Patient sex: M
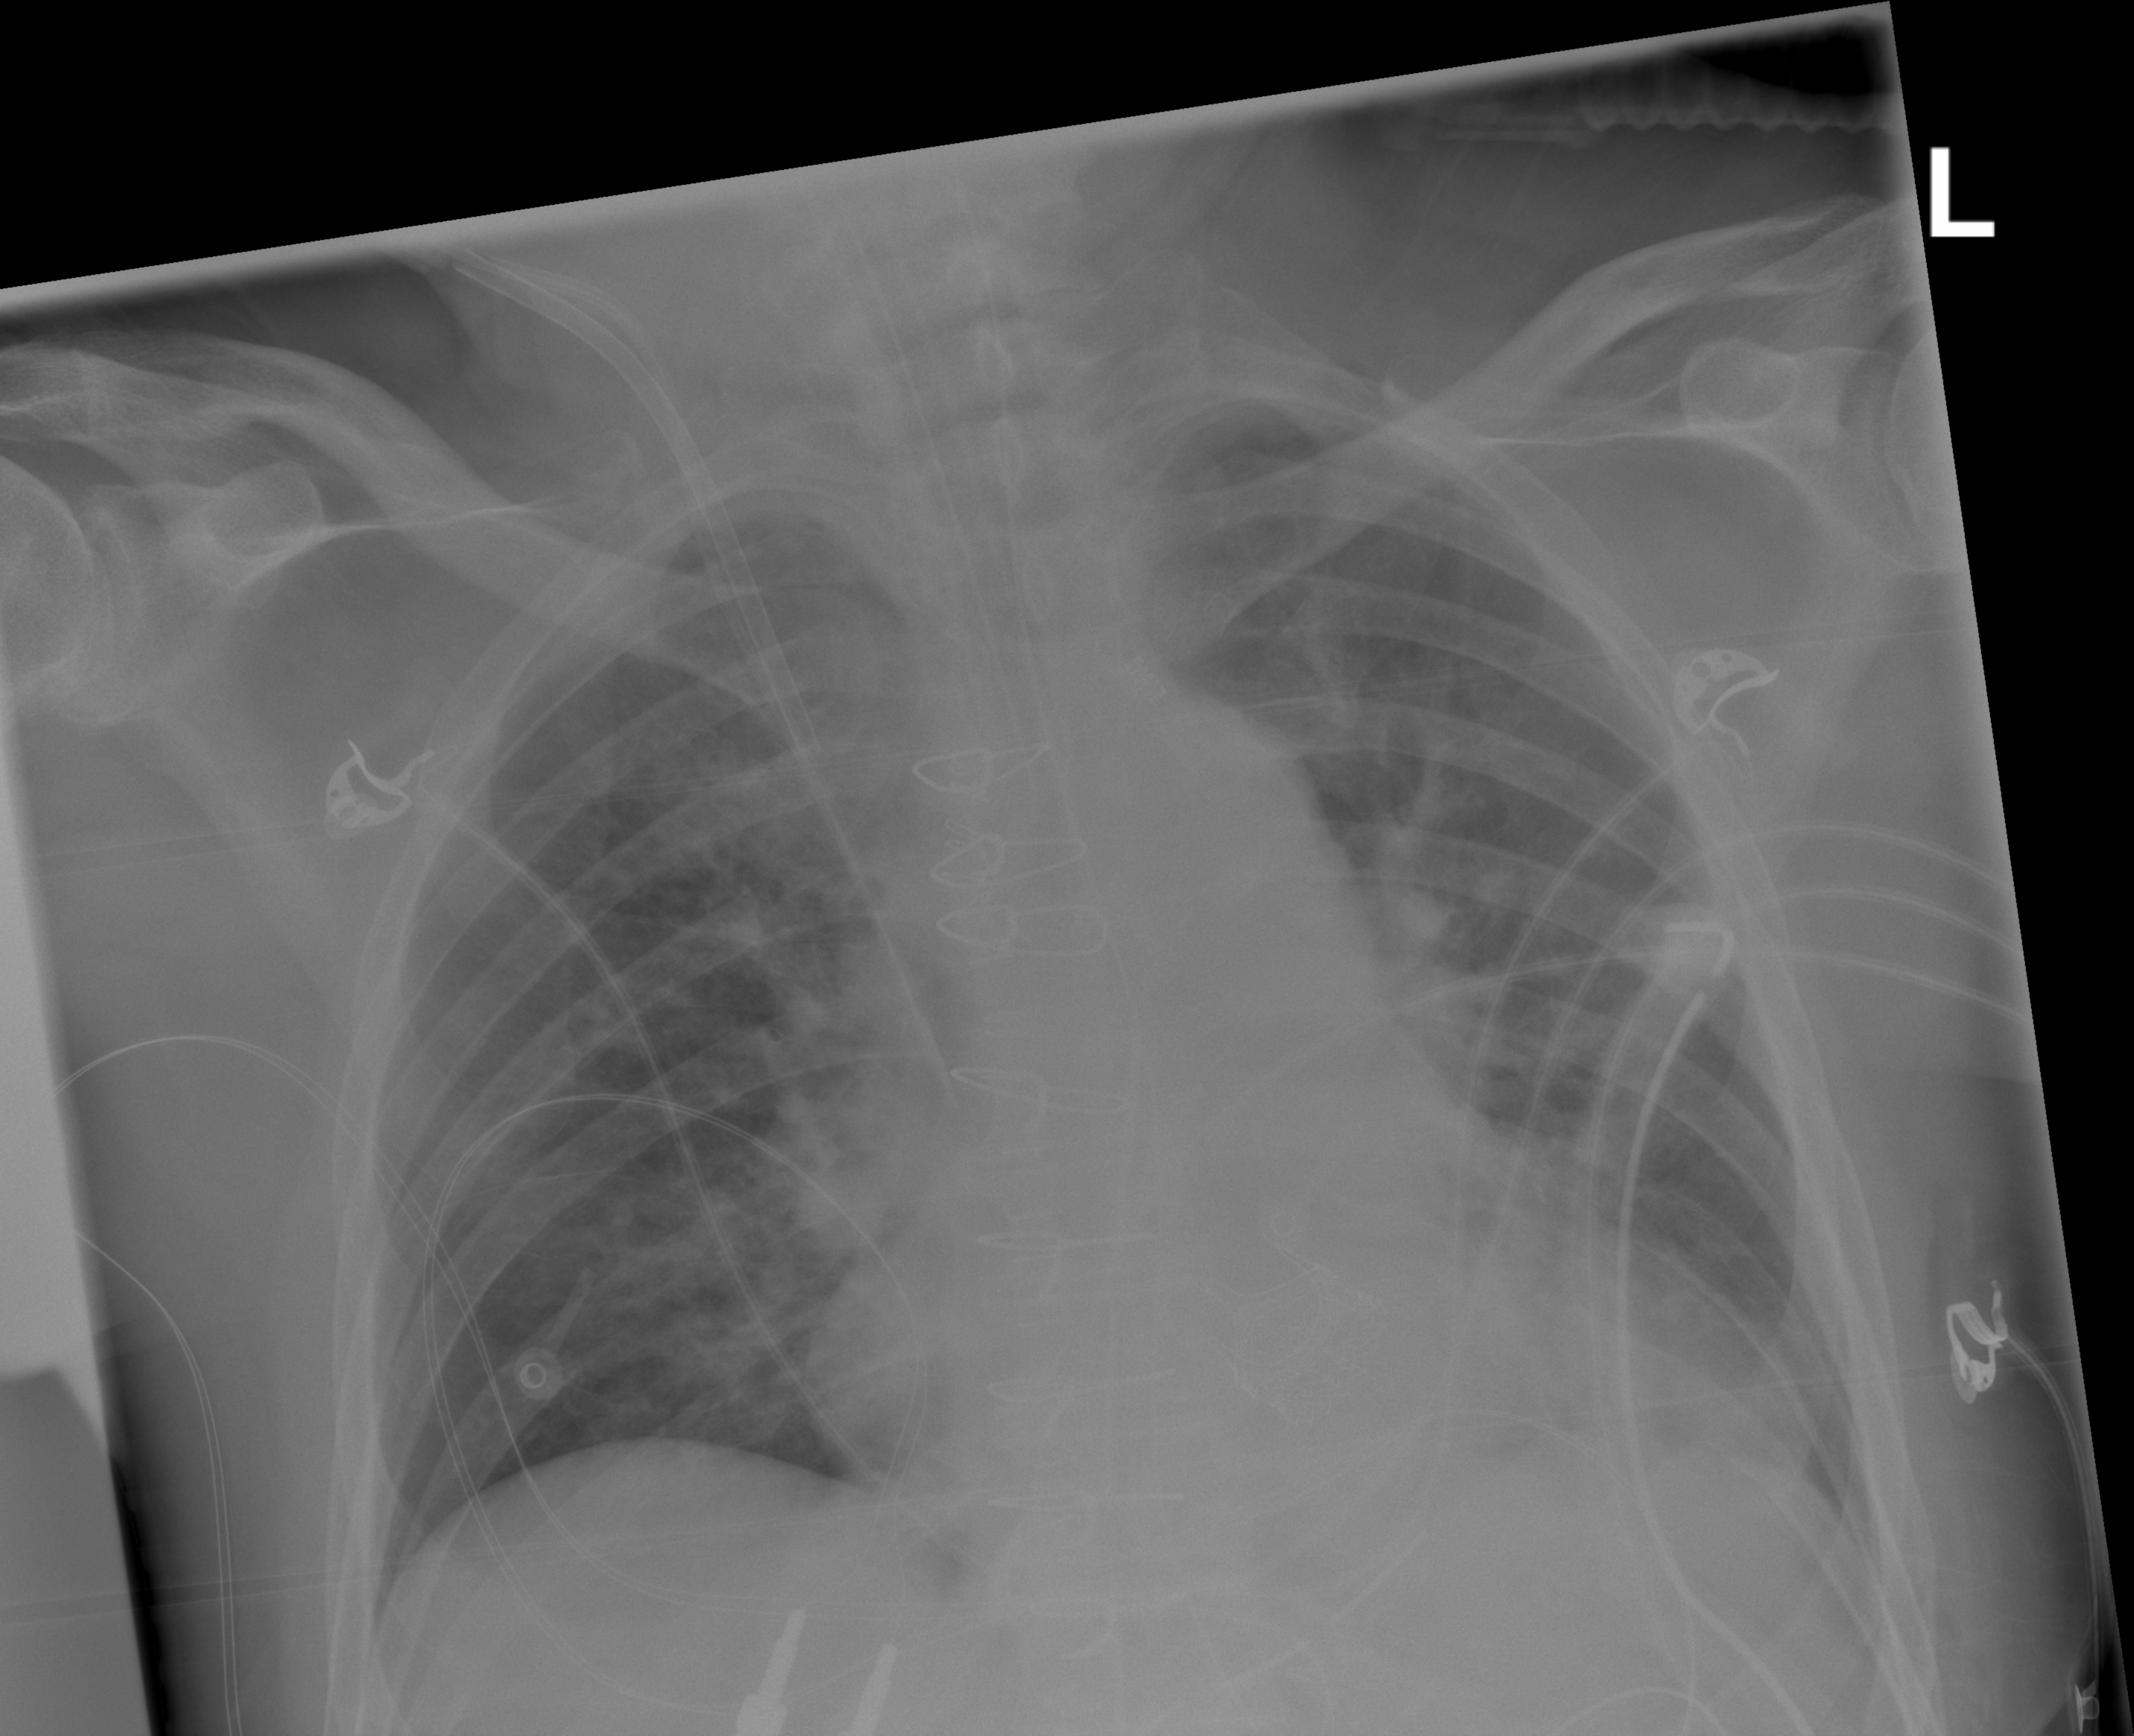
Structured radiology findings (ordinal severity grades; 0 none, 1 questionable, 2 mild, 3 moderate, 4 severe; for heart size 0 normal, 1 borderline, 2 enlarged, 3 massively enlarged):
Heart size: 2
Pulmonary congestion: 2
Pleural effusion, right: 0
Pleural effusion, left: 0
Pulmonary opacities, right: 2
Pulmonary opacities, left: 2
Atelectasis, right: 0
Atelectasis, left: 0